五年级 · 立体几何学
把长 3 厘米, 宽 1 厘米，高 1 厘米的长方体分割成 3 个小正方体, 表面积增加了 ( ) 平方厘米。

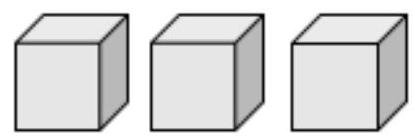
A. 3
B. 6
C. 1
D. 4

答案: D
解析: 解D

【分析】如图把一个长方体分割成 3 个小正方体增加了 4 个小正方形的面积, 求出小正方形的面积,最后计算出 4 个小正方形的面积, 据此解答。

【详解】

$1 \times 1 \times 4=4$ (平方厘米)

故答案为: D

【点睛】分割一次得到 2 个小正方体增加 2 个小正方形的面积, 分割两次得到 3 个小正方体增加 4 个小正方形的面积。